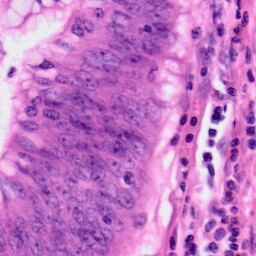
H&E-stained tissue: Colon